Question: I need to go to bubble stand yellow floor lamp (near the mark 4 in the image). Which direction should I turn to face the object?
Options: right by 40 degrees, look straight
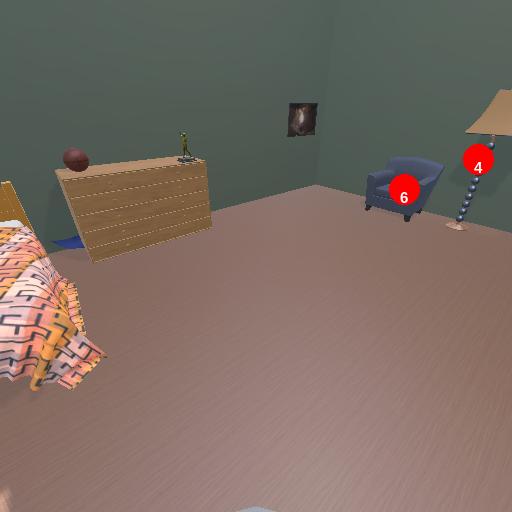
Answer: right by 40 degrees